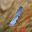
Label: 1